Question: I am trying to create a 3..2..1 countdown in the form of a user control. Something like <URL>. My Idea was to create two rectangles on top of each other, one light and one dark and have a radial circle as the clipper for the dark rectangle. The radial circle would have Angle property animated so it would turn around.
I found an implementation of the radial circle and bound the Clip property of the rectangle on the RenderedGeometry property of my circle. Here is the result :

The red stroke is the shape of my clipper. This seems to be an odd behavior of the clipping but I sort of understand it but I would like to know if there was a way of going around the
fact that my clipped object seems to use the RenderedGeometry in a weird way.
: The effect I am looking for <URL>
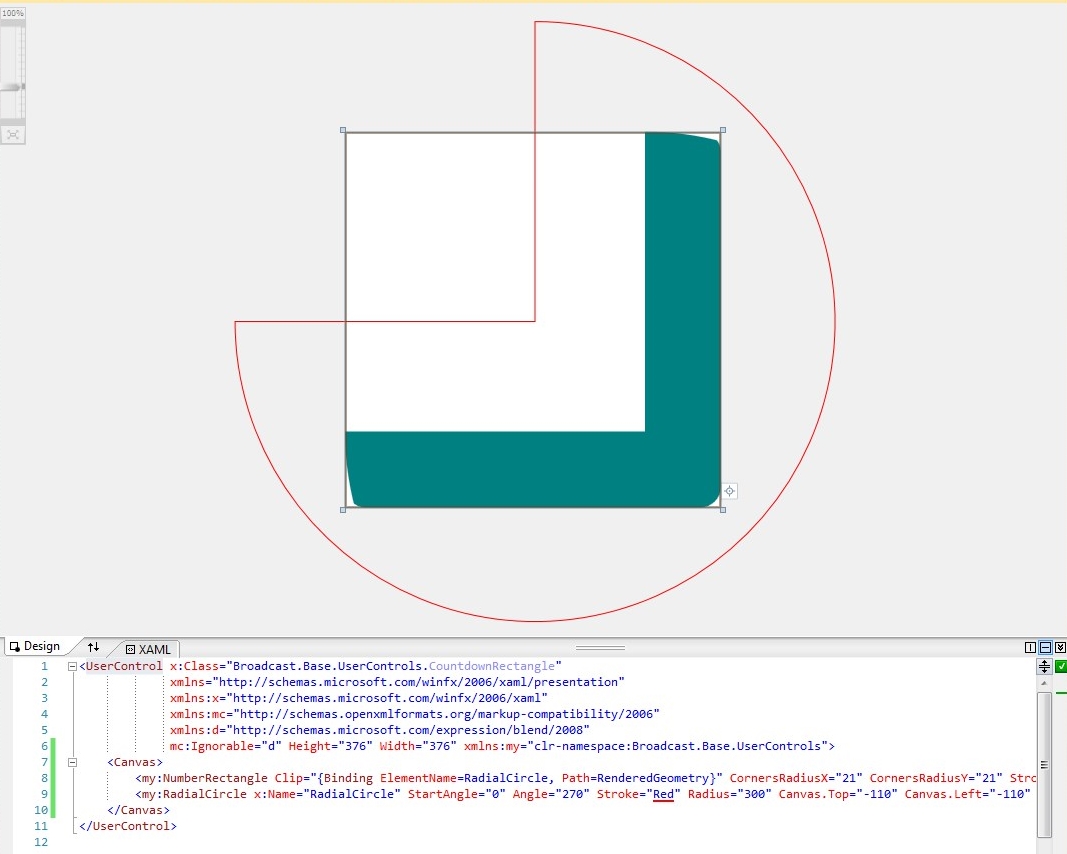
Answer: The simple derived Shape control shown below draws the countdown rectangle. You have to set its 'Fill' (and perhaps 'Stroke'), 'Width', 'Height' and 'Angle' properties, and you can animate 'Angle' from 0 to 360.
'''
public class CountdownRect : Shape
{
static CountdownRect()
{
WidthProperty.OverrideMetadata(typeof(CountdownRect),
new FrameworkPropertyMetadata((o, e) => ((CountdownRect)o).UpdateGeometry()));
HeightProperty.OverrideMetadata(typeof(CountdownRect),
new FrameworkPropertyMetadata((o, e) => ((CountdownRect)o).UpdateGeometry()));
StrokeLineJoinProperty.OverrideMetadata(typeof(CountdownRect),
new FrameworkPropertyMetadata(PenLineJoin.Round));
}
public static readonly DependencyProperty AngleProperty =
DependencyProperty.Register("Angle", typeof(double), typeof(CountdownRect),
new FrameworkPropertyMetadata((o, e) => ((CountdownRect)o).UpdateGeometry()));
public double Angle
{
get { return (double)GetValue(AngleProperty); }
set { SetValue(AngleProperty, value); }
}
private readonly StreamGeometry geometry = new StreamGeometry();
protected override Geometry DefiningGeometry
{
get { return geometry; }
}
private void UpdateGeometry()
{
if (!double.IsNaN(Width) && !double.IsNaN(Height))
{
var angle = ((Angle % 360d) + 360d) % 360d;
var margin = StrokeThickness / 2d;
var p0 = new Point(margin, margin);
var p1 = new Point(Width - margin, margin);
var p2 = new Point(Width - margin, Height - margin);
var p3 = new Point(margin, Height - margin);
using (var context = geometry.Open())
{
if (angle == 0d)
{
context.BeginFigure(p0, true, true);
context.LineTo(p1, true, false);
context.LineTo(p2, true, false);
context.LineTo(p3, true, false);
}
else
{
var x = p2.X / 2d;
var y = p2.Y / 2d;
var a = Math.Atan2(x, y) / Math.PI * 180d;
var t = Math.Tan(angle * Math.PI / 180d);
context.BeginFigure(new Point(x, y), true, true);
if (angle < a)
{
context.LineTo(new Point(x + y * t, p0.Y), true, false);
context.LineTo(p1, true, false);
context.LineTo(p2, true, false);
context.LineTo(p3, true, false);
context.LineTo(p0, true, false);
}
else if (angle < 180d - a)
{
context.LineTo(new Point(p2.X, y - x / t), true, false);
context.LineTo(p2, true, false);
context.LineTo(p3, true, false);
context.LineTo(p0, true, false);
}
else if (angle < 180d + a)
{
context.LineTo(new Point(x - y * t, p2.Y), true, false);
context.LineTo(p3, true, false);
context.LineTo(p0, true, false);
}
else if (angle < 360d - a)
{
context.LineTo(new Point(p0.X, y + x / t), true, false);
context.LineTo(p0, true, false);
}
else
{
context.LineTo(new Point(x + y * t, p0.Y), true, false);
}
context.LineTo(new Point(x, p0.Y), true, false);
}
}
}
}
}
'''